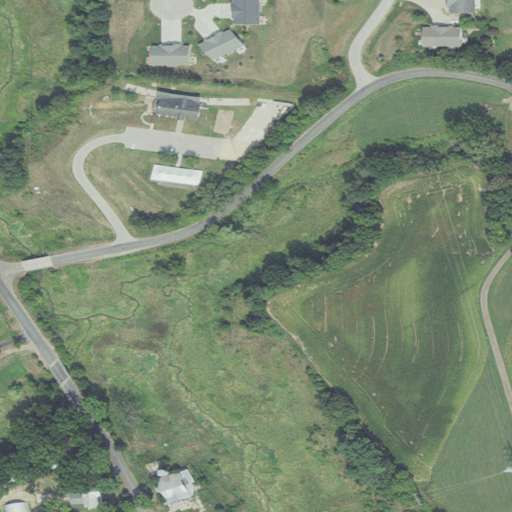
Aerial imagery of valley in Wisconsin named Kiel Coulee containing pasture, low intensity development, open development, cultivated crops, mixed forest, medium intensity development, deciduous forest, and barren land